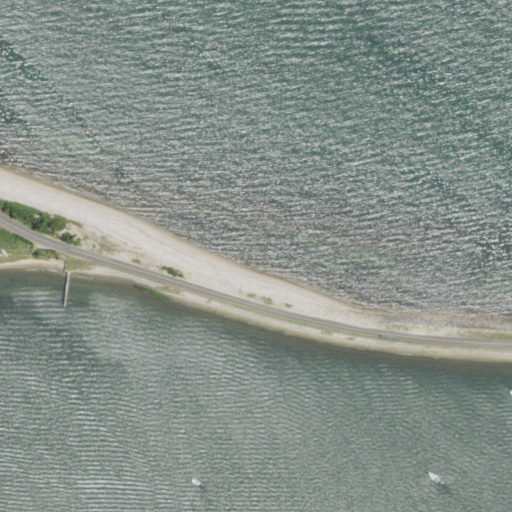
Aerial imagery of beach in New York named Lower Beach containing open water, herbaceous wetlands, high intensity development, medium intensity development, and barren land